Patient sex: M
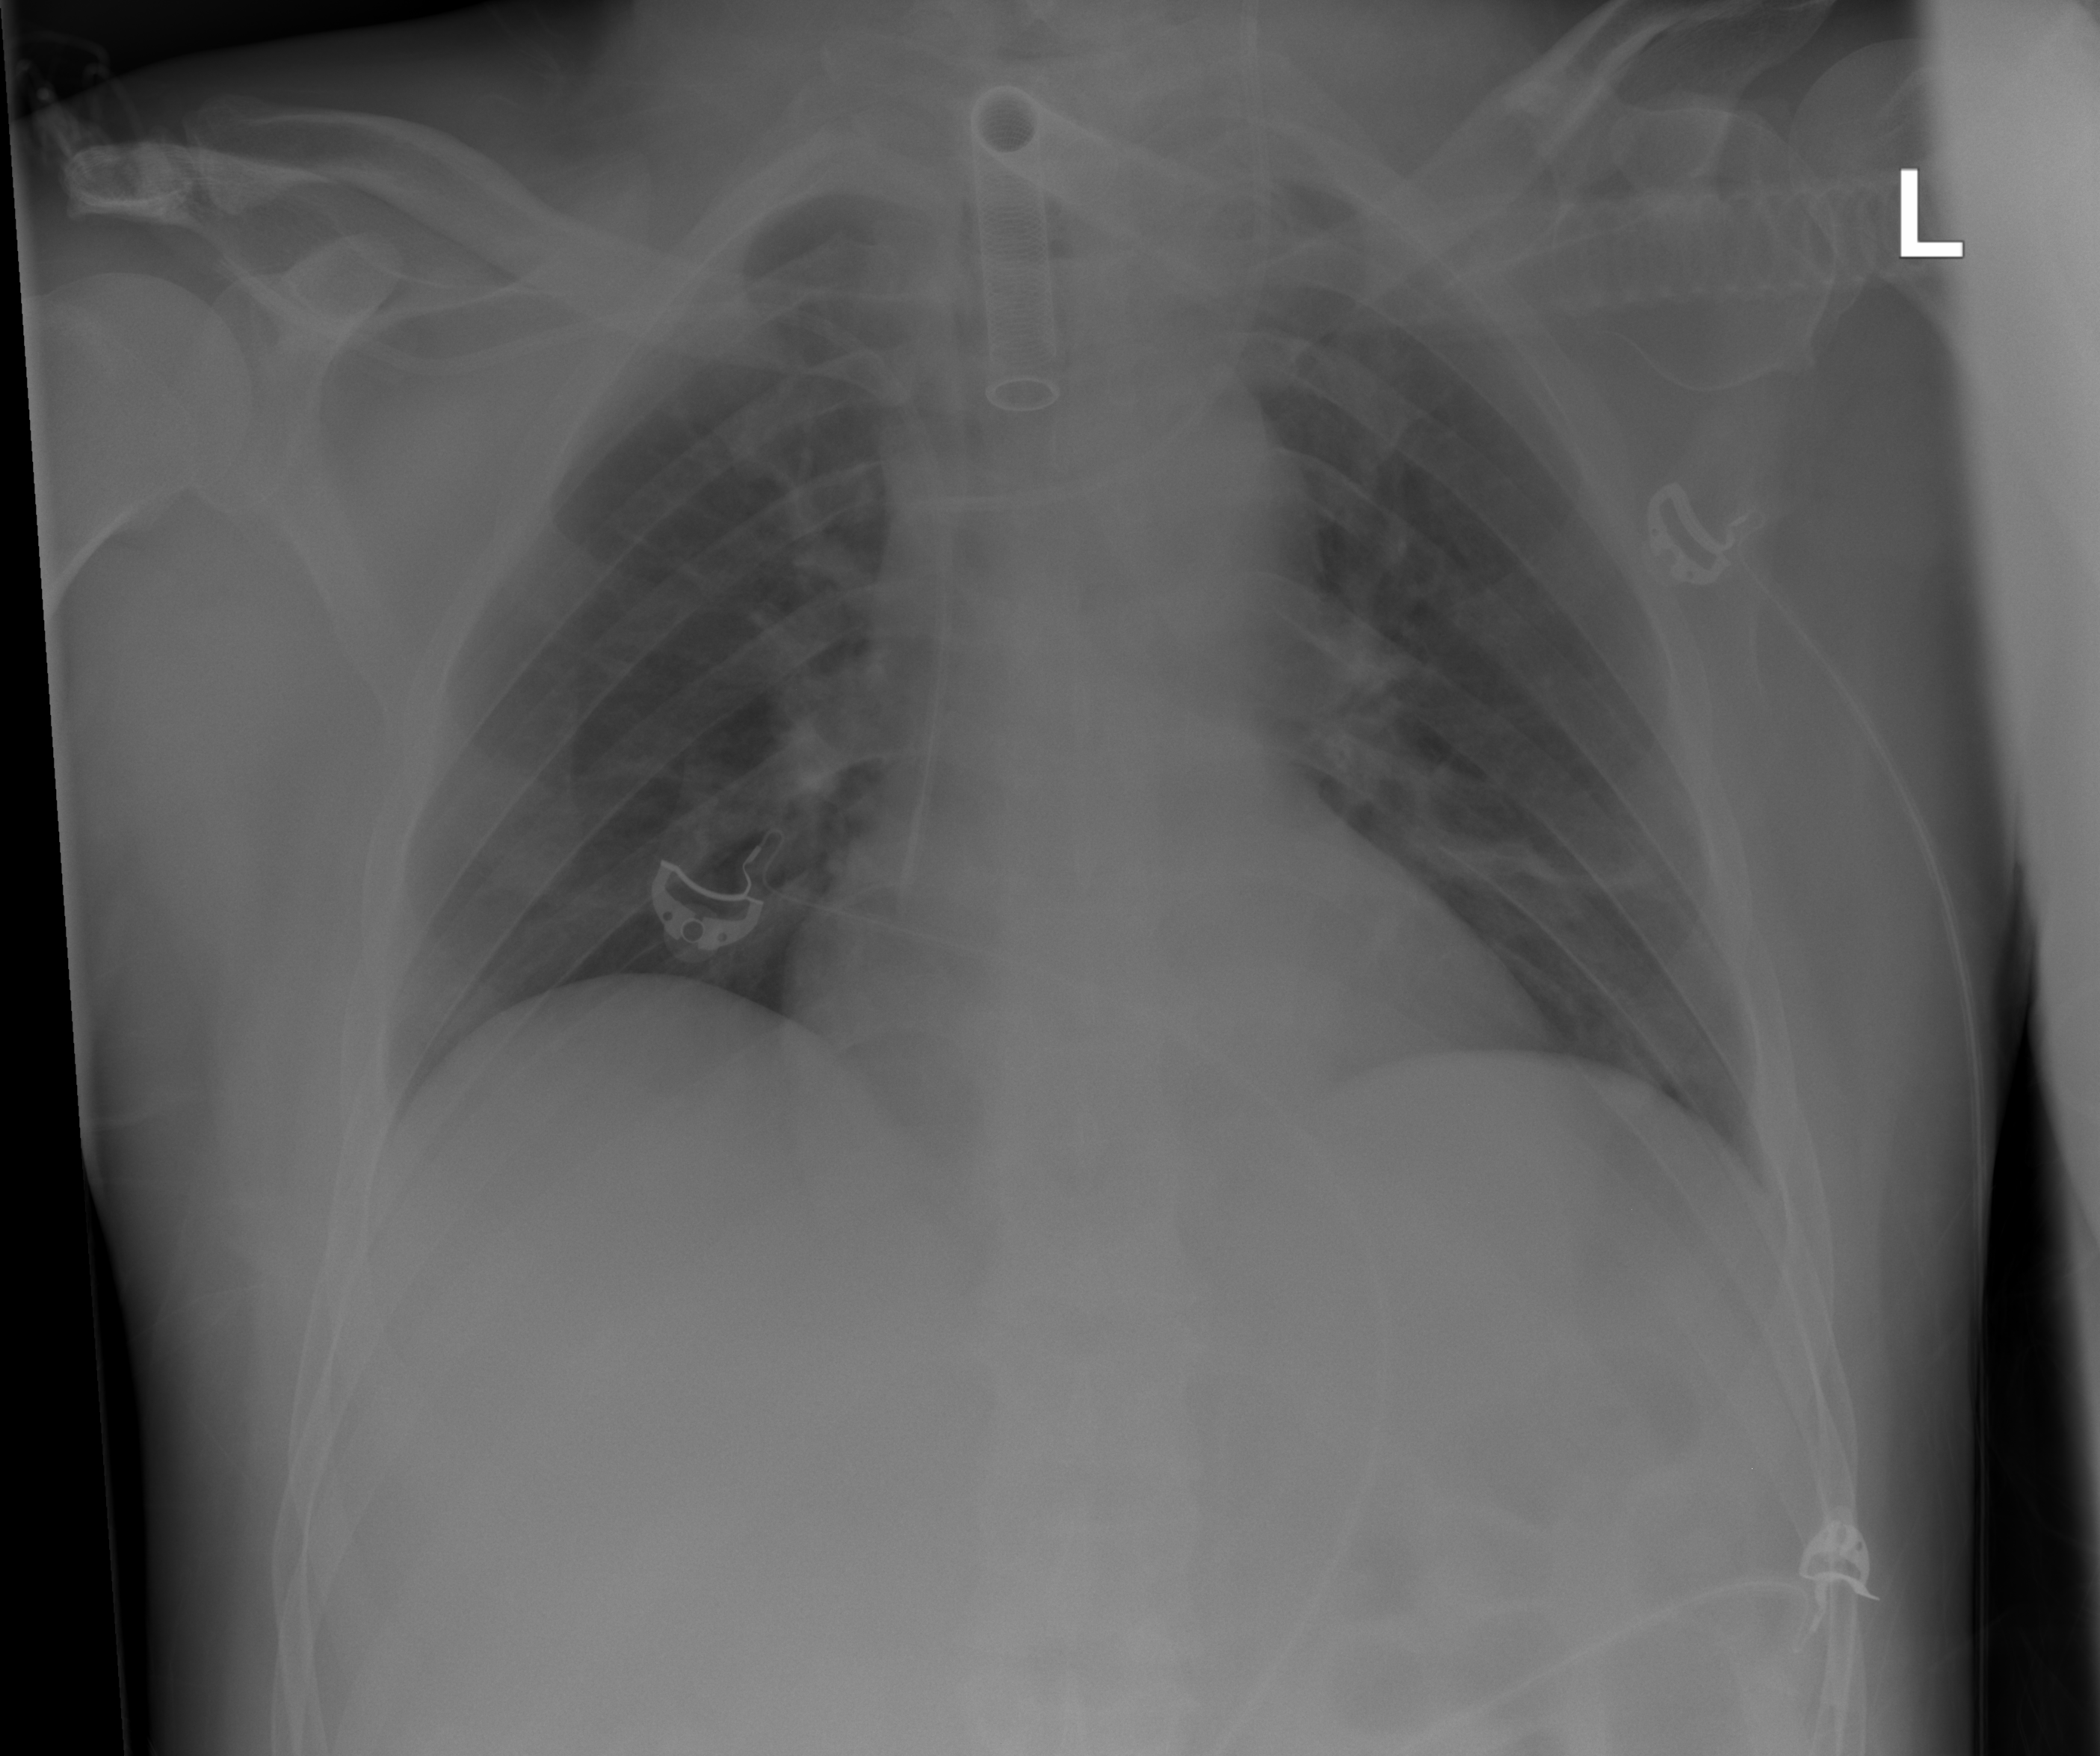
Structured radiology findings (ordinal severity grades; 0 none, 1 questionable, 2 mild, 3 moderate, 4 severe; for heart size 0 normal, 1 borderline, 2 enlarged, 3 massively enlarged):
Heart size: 0
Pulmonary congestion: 0
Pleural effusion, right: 0
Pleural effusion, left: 0
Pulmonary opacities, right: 2
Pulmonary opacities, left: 0
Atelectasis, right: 2
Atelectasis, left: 2